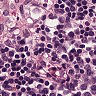
Metastatic tissue present: no